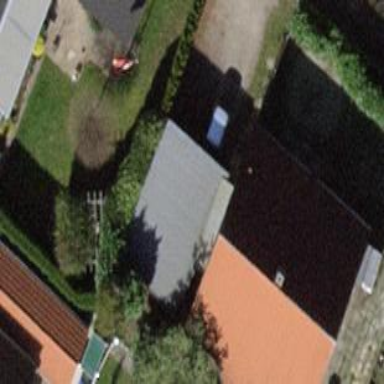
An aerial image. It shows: Garage.